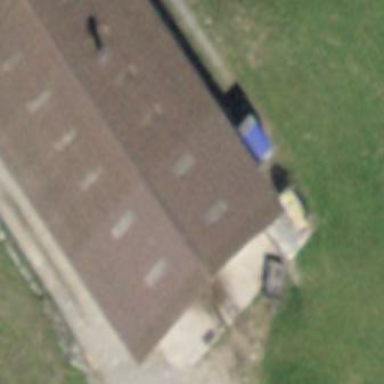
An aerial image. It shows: Rural barn.